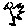
Label: bird